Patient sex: M
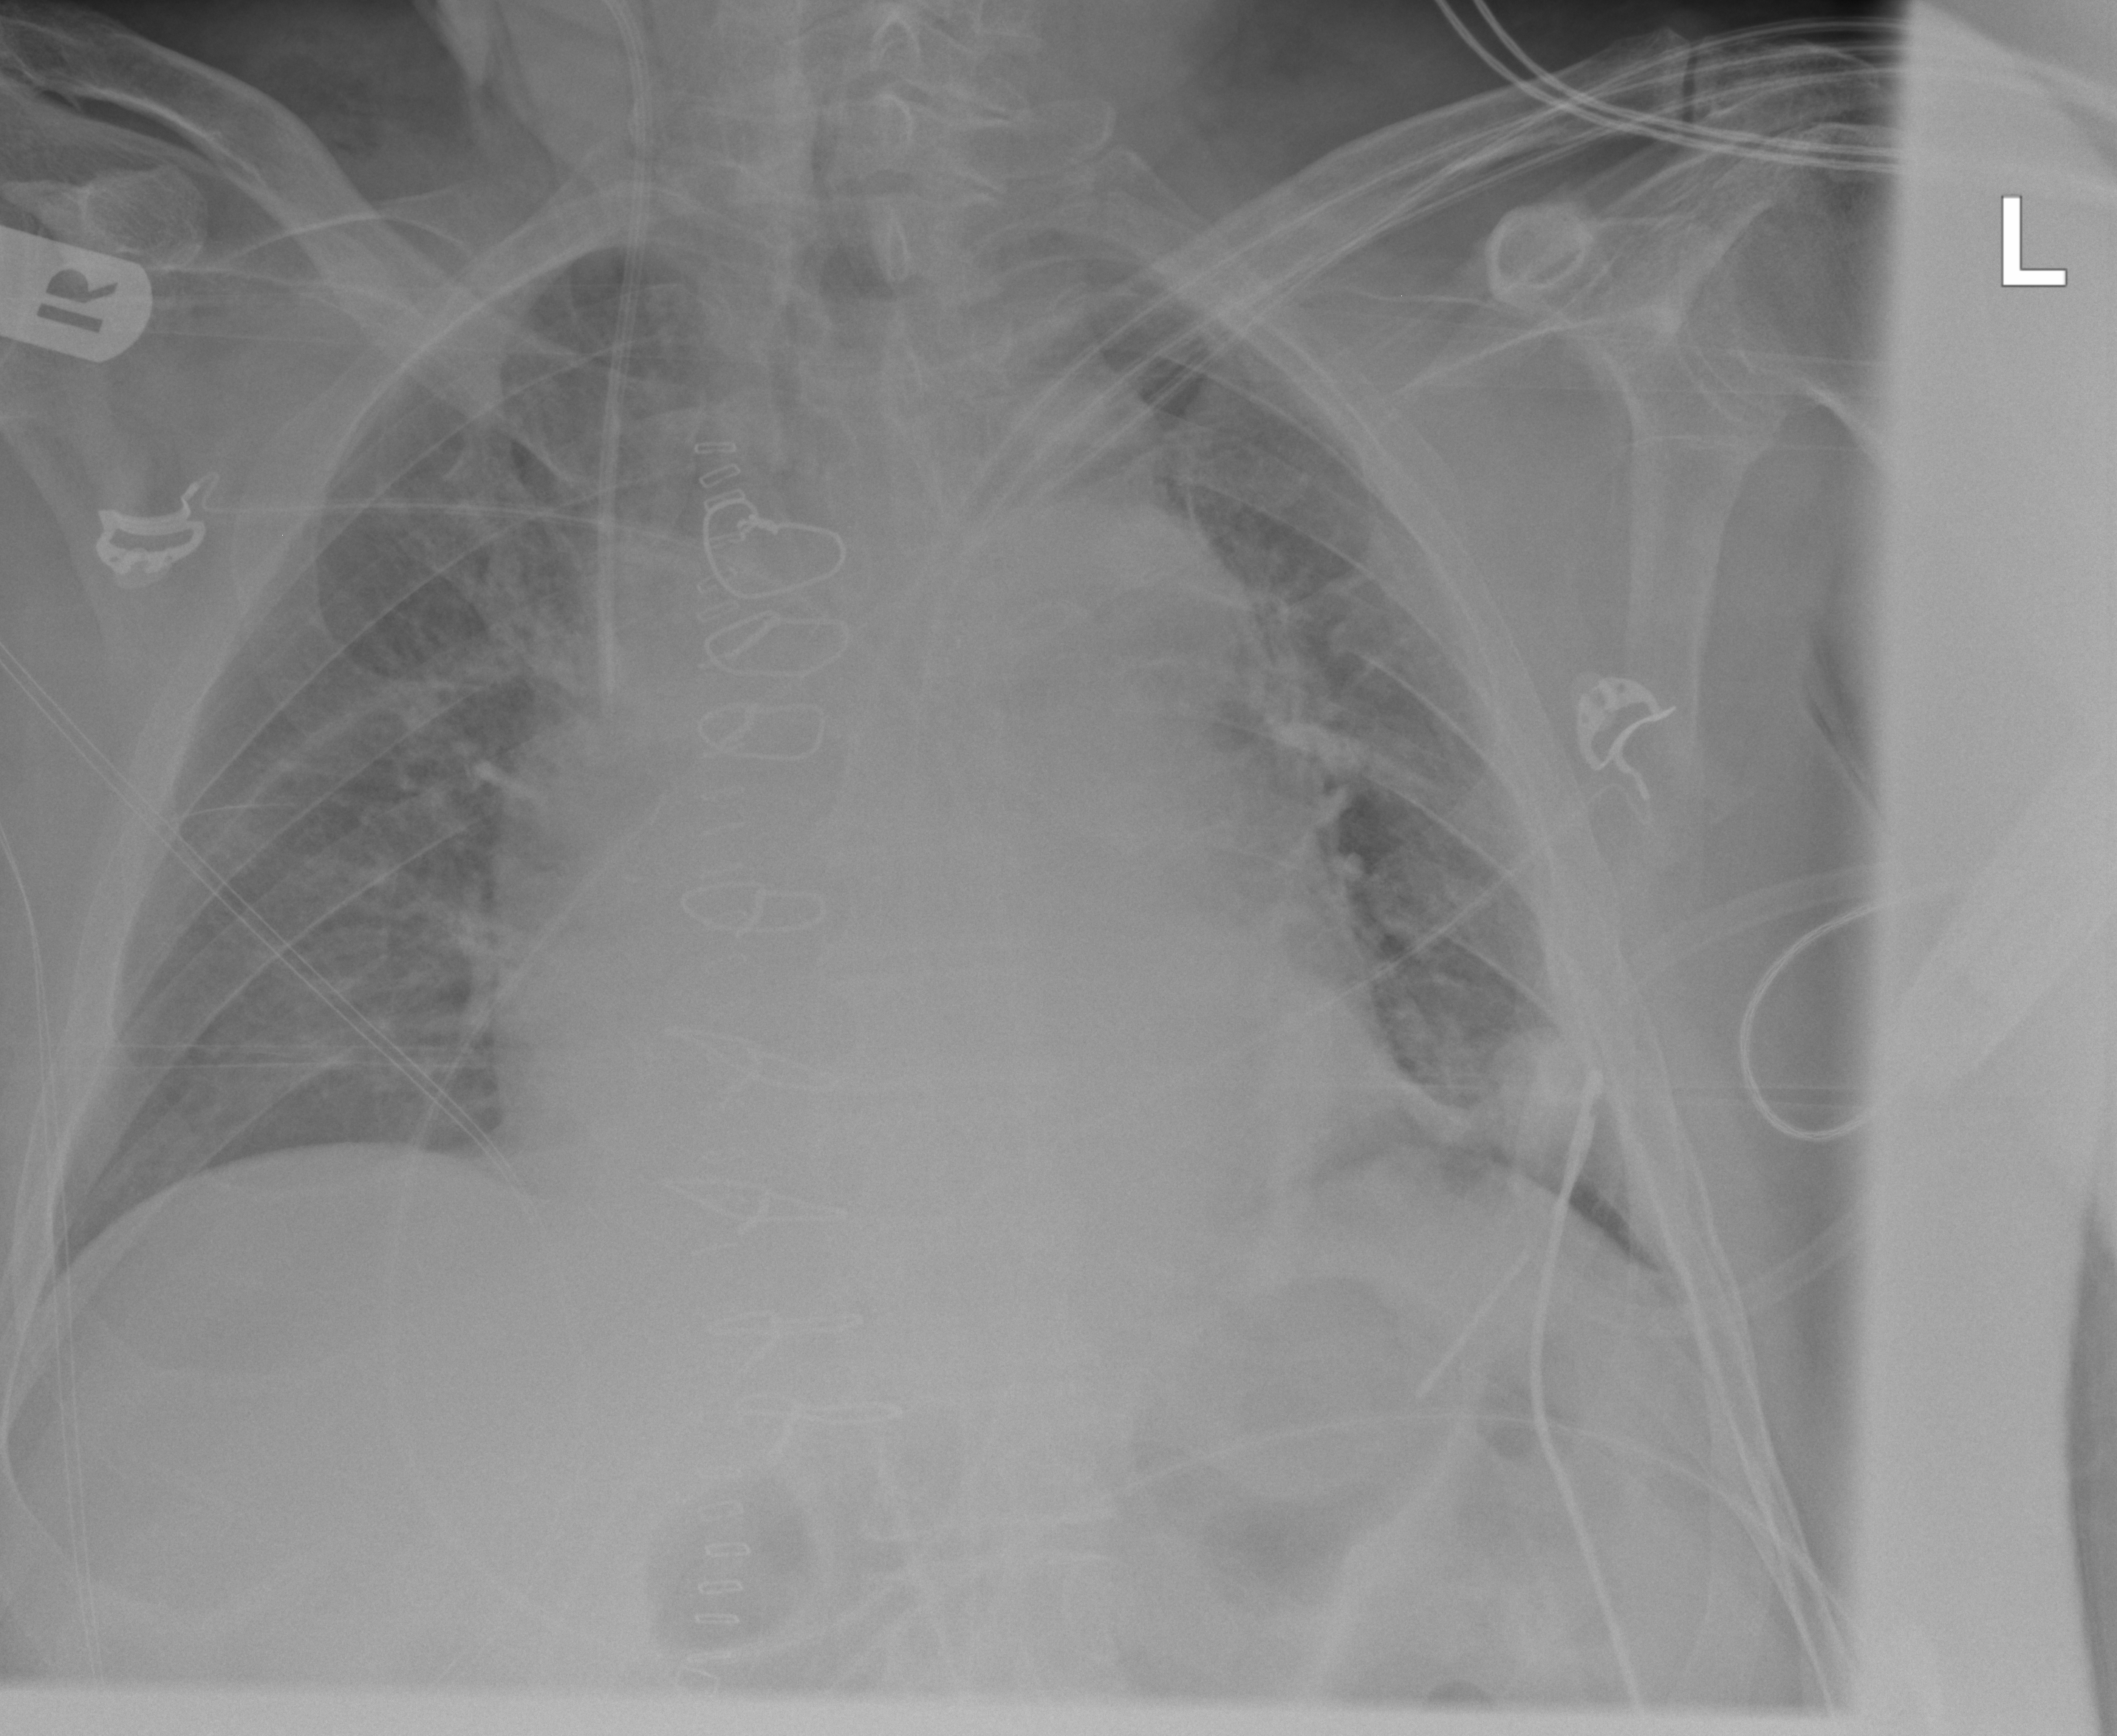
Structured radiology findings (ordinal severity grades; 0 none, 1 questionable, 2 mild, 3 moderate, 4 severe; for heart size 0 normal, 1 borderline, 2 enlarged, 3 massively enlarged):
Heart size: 2
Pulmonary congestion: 0
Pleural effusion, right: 0
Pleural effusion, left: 2
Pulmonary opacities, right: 0
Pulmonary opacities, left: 0
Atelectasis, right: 2
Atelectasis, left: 2